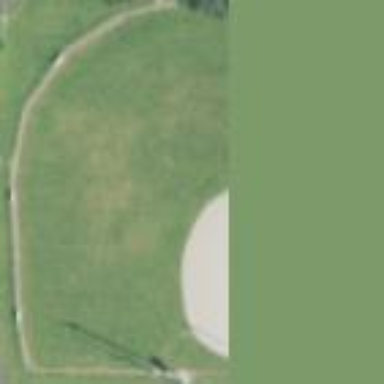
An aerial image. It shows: Baseball pitch for leisure and sports activities.